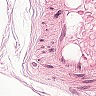
Metastatic tissue present: no